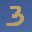
Label: 3